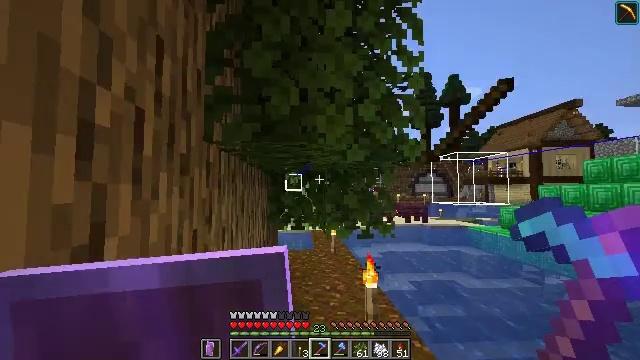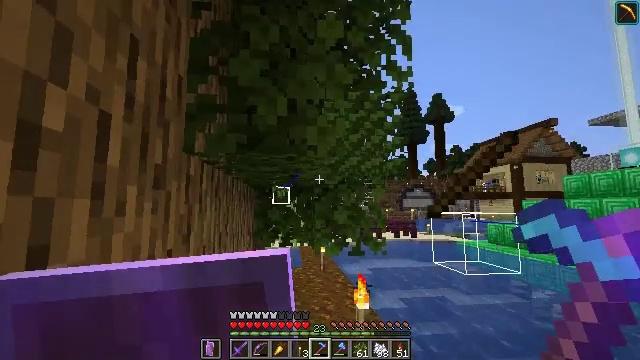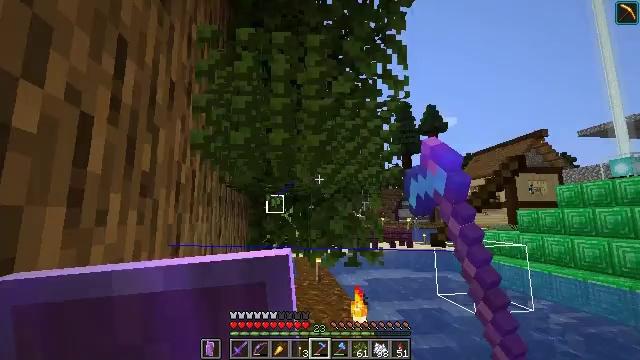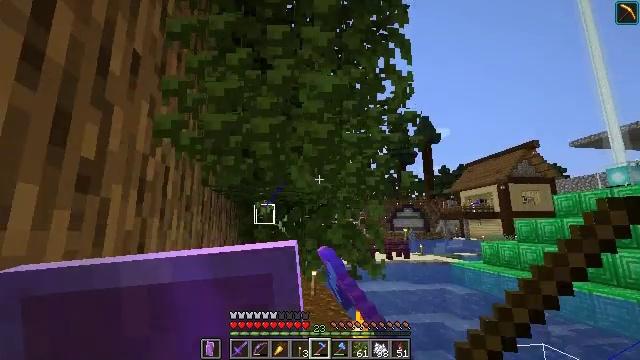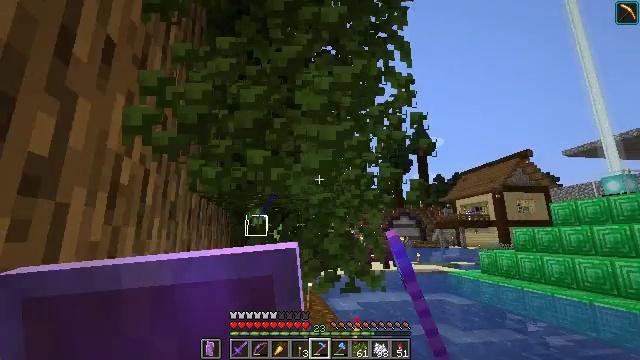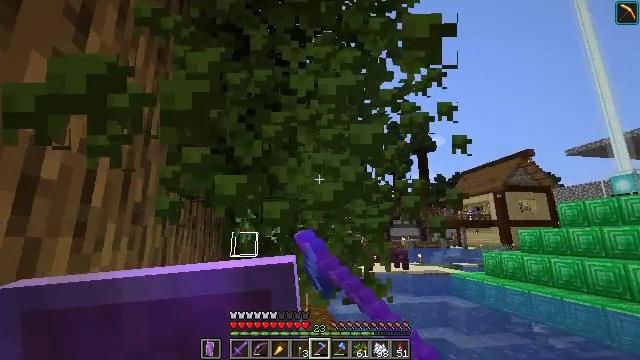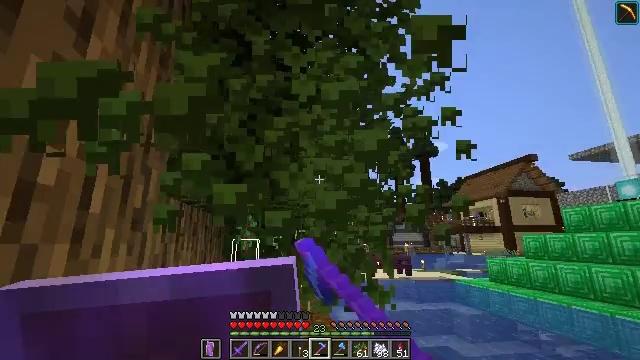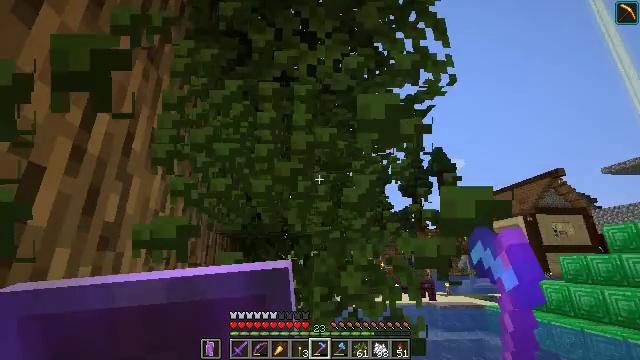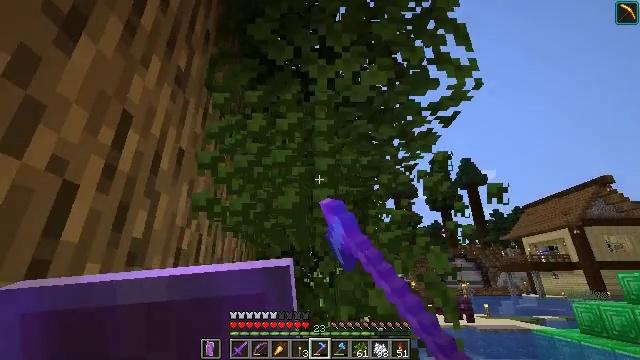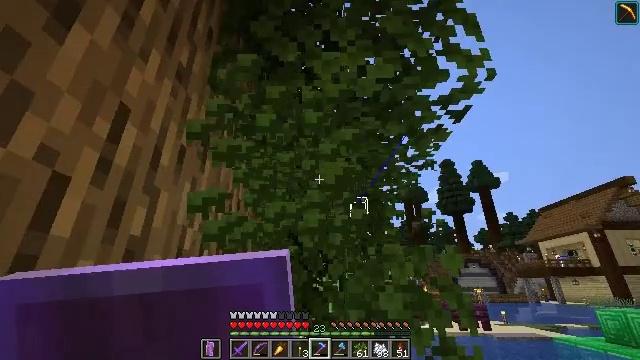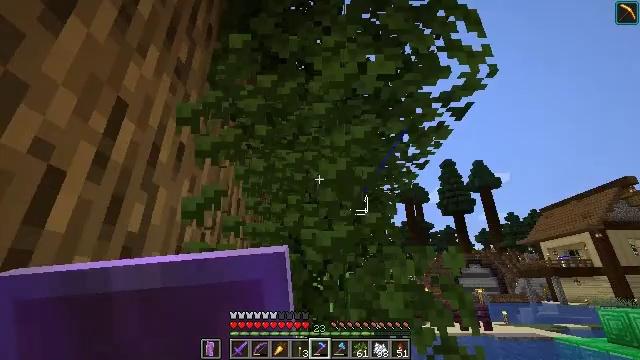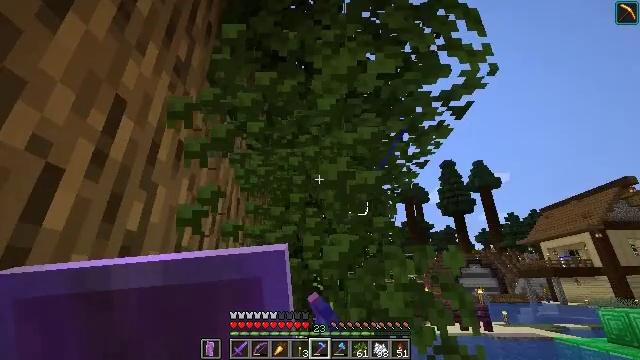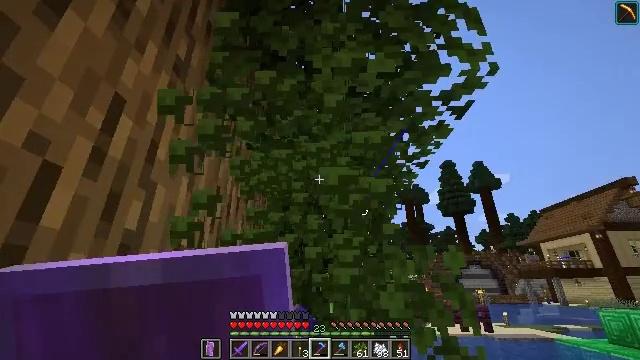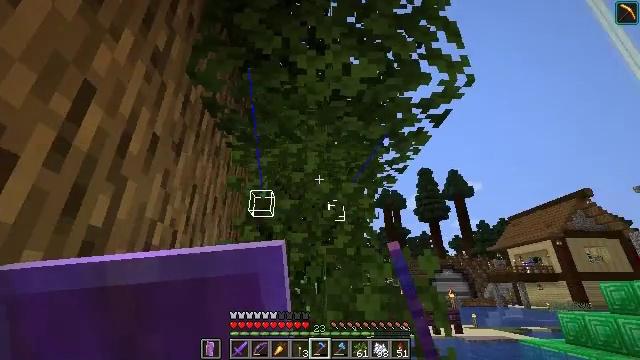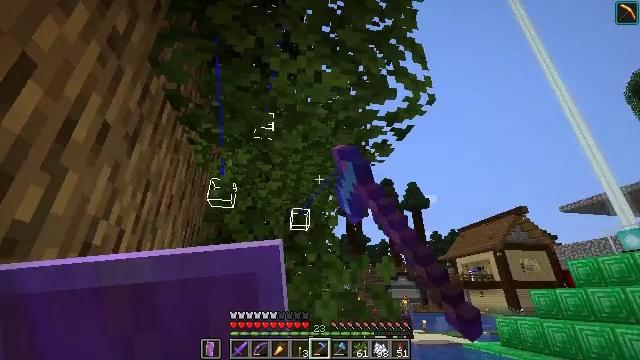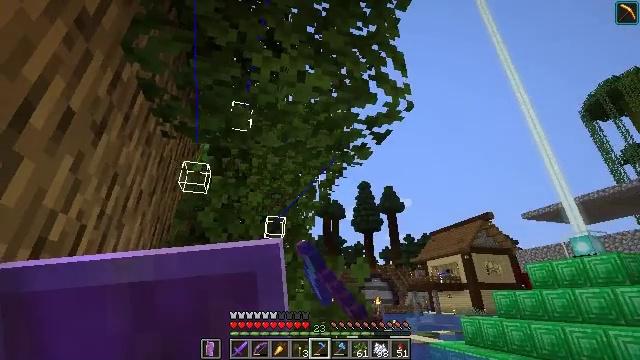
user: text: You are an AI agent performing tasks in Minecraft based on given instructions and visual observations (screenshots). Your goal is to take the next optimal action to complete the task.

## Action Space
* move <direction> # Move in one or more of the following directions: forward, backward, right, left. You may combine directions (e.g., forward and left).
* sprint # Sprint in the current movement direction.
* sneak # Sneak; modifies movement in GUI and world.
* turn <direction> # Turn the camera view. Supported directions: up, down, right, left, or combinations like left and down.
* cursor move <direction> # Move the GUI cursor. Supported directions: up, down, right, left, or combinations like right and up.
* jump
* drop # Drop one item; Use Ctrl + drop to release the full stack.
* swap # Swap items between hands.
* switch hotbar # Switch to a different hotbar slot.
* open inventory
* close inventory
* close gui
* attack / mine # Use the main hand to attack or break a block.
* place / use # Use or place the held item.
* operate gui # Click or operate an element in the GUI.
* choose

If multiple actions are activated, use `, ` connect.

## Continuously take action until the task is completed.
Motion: motion action
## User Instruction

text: Gather oak leaves by attacking.
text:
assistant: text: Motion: move forward, turn right and up, attack / mine
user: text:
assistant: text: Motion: move forward, turn right and up, attack / mine
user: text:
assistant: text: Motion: move forward, turn right and up, attack / mine
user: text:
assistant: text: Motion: move forward, turn up, attack / mine
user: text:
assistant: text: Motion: move forward, attack / mine
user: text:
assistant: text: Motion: move forward, turn up, attack / mine
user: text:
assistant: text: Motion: turn left and up, attack / mine
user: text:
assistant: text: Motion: turn left and up, attack / mine
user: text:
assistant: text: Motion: turn left and up, attack / mine
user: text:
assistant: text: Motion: attack / mine
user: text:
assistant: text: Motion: attack / mine
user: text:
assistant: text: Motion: attack / mine
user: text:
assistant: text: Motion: turn right, attack / mine
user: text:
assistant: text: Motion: turn right and up, attack / mine
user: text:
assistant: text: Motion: turn right, attack / mine
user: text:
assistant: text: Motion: attack / mine
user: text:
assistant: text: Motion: attack / mine
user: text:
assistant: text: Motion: turn down, attack / mine
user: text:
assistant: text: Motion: move forward, turn left and down, attack / mine
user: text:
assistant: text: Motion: move forward, turn left and down, attack / mine
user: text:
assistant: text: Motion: move forward, attack / mine
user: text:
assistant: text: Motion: move forward, turn left, attack / mine
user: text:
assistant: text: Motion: turn left, attack / mine
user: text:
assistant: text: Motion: turn left, attack / mine
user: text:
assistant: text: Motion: turn left, attack / mine
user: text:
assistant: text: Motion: move left, turn left, attack / mine
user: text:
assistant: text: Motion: move left, turn left, attack / mine
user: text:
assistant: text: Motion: move left, attack / mine
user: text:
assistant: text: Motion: move left, attack / mine
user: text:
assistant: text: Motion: turn right and up, attack / mine